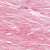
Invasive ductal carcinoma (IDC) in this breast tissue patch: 0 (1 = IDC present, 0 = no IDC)